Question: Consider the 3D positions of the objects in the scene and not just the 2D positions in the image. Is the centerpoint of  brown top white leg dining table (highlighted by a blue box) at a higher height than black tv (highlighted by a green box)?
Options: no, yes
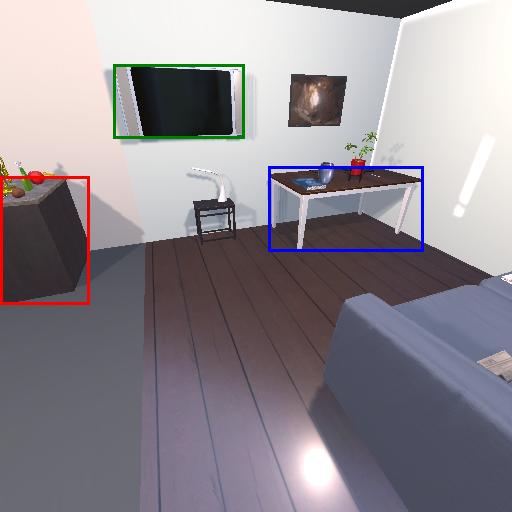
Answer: no